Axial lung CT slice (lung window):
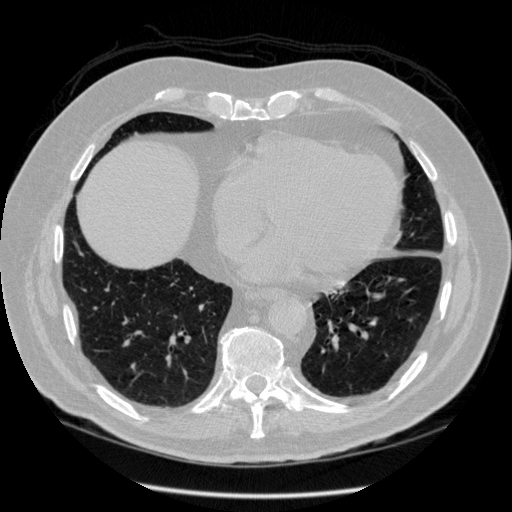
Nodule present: no